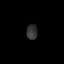
Tissue: lung
Cell type: Fibroblasts
Senescence score: 0.5405
Nuclear area (px): 166
Mean DAPI intensity: 50.807